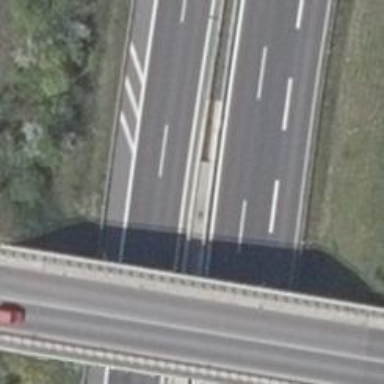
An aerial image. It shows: Motorway junction.